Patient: sex F, age 55
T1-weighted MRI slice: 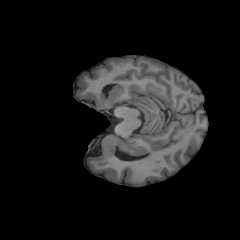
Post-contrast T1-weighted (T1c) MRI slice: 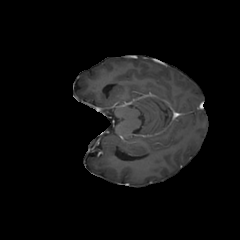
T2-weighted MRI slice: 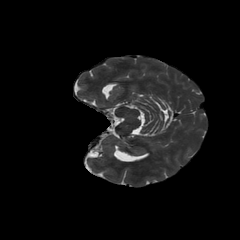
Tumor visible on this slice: no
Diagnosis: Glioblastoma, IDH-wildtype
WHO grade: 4